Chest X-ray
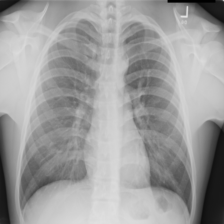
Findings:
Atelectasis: negative
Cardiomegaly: negative
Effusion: negative
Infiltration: negative
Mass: negative
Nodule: negative
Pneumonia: negative
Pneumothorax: negative
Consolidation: negative
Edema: negative
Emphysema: negative
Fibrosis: negative
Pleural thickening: negative
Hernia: negative